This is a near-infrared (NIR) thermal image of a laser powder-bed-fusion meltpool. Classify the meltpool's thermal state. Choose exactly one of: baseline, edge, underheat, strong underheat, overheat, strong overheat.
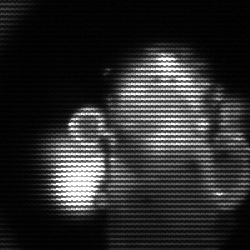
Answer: strong underheat